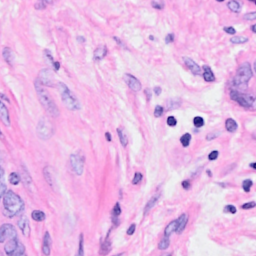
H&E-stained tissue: Breast